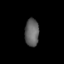
Tissue: skin
Cell type: Epithelial cells
Senescence score: 0.2407
Nuclear area (px): 382
Mean DAPI intensity: 98.437